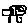
Label: car